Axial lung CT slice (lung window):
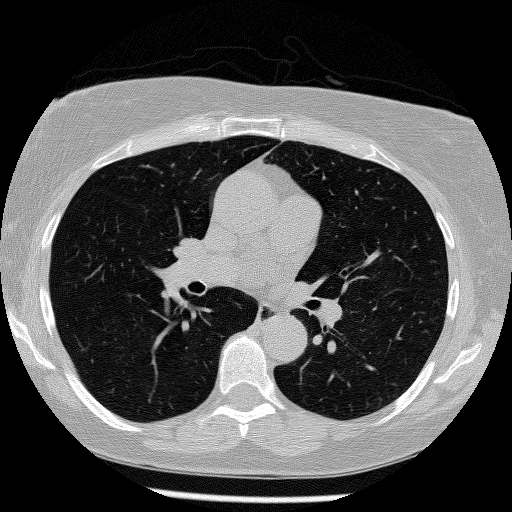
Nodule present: no